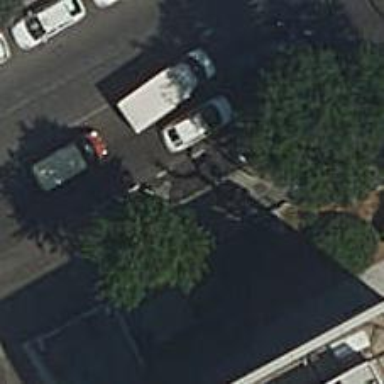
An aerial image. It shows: Motorcycle parking facility.